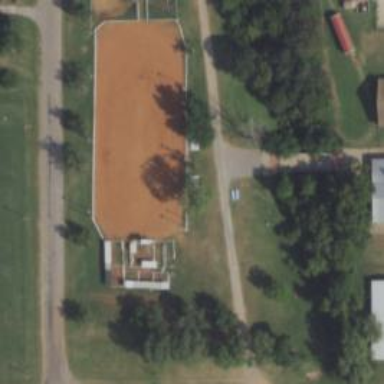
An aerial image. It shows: Rodeo stadium.